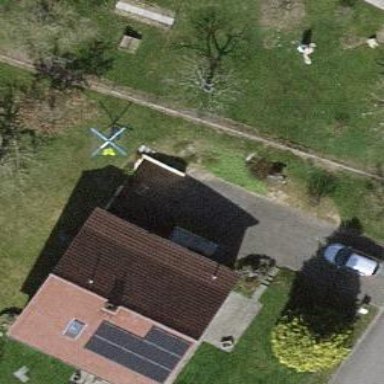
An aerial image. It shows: Simple and straightforward house.